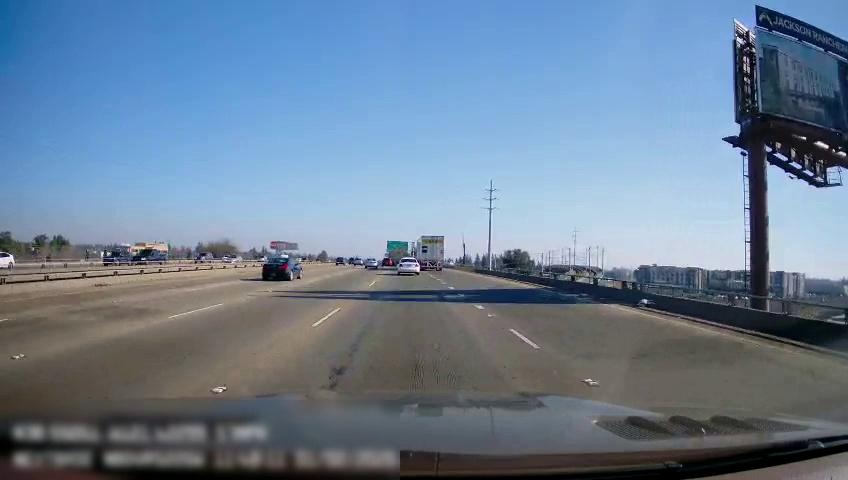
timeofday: Day
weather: Sunny
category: Drivable Space
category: Vehicles | Car
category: Vehicles | Truck
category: Vehicles | Truck
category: Vehicles | SUV
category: Vehicles | SUV
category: Vehicles | SUV
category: Vehicles | Car
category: Vehicles | Car
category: Vehicles | Truck
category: Lanes | Alternate Lane
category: Lanes | Alternate Lane
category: Lanes | Alternate Lane
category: Lanes | Alternate Lane
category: Lanes | Alternate Lane
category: Traffic | Signs